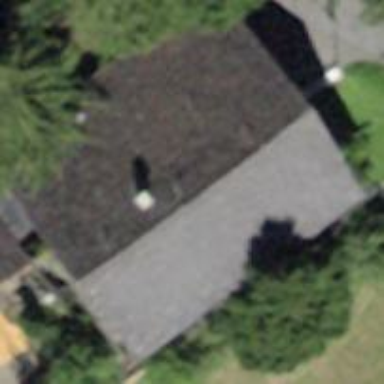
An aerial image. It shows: Building with tiled roof.